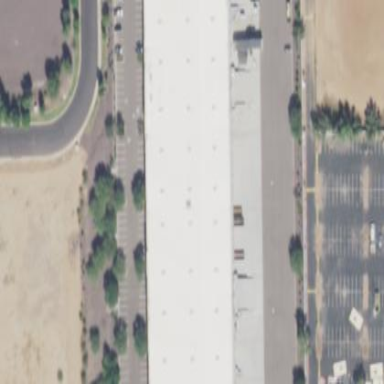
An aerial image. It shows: Post depot building.